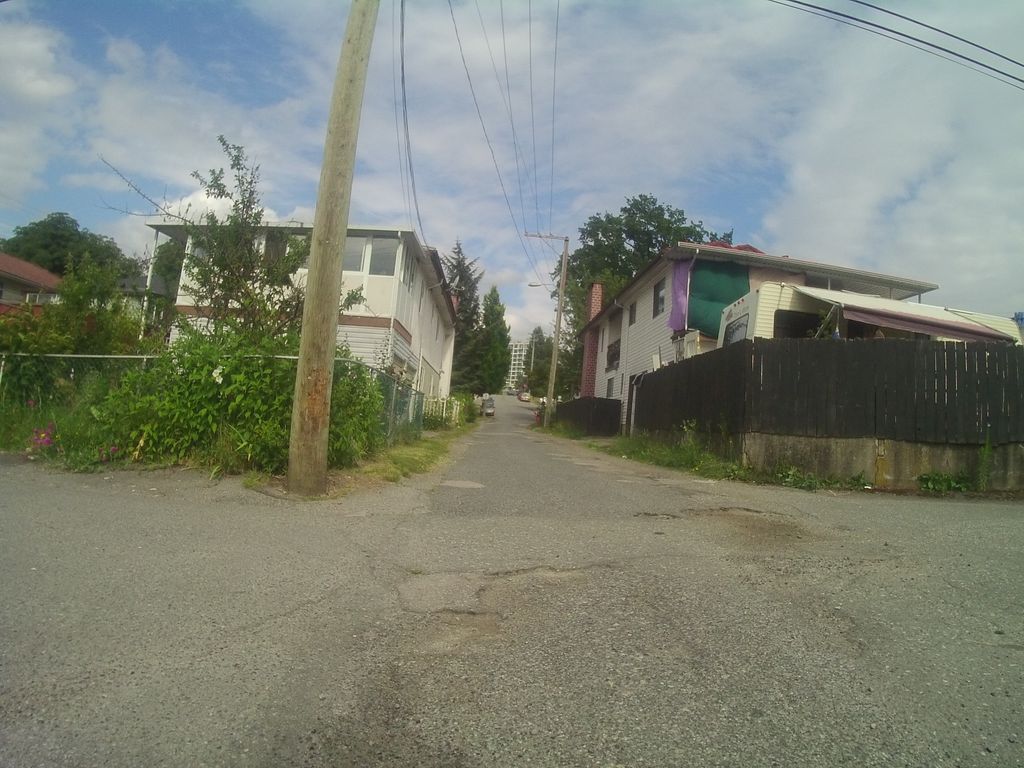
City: vancouver